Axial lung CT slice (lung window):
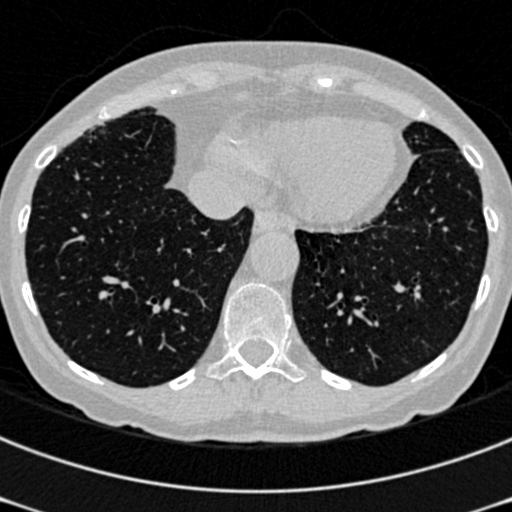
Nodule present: no